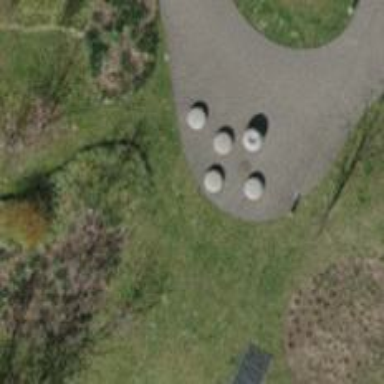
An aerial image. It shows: Bench for seating.